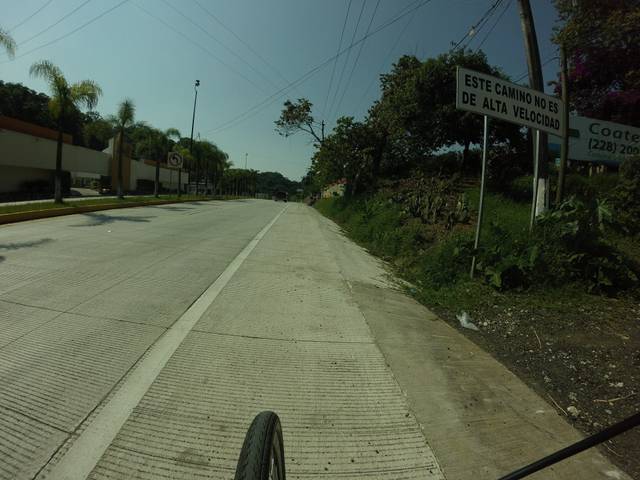
Region: Mexico
Coordinates: 19.503, -96.937